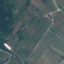
Land use / land cover class: PermanentCrop